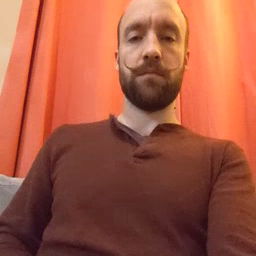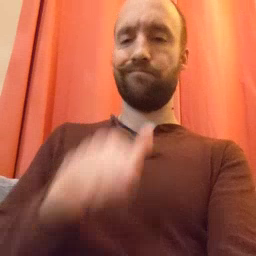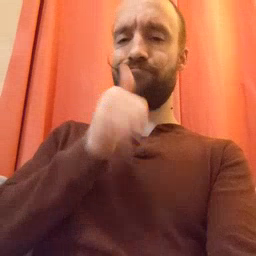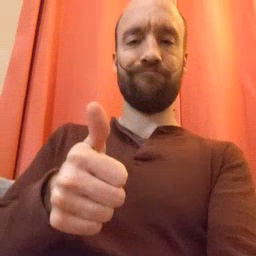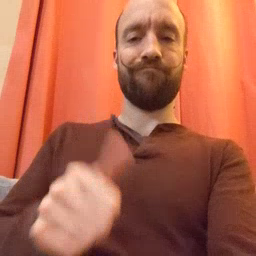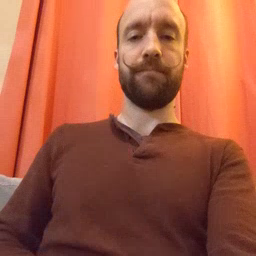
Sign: not